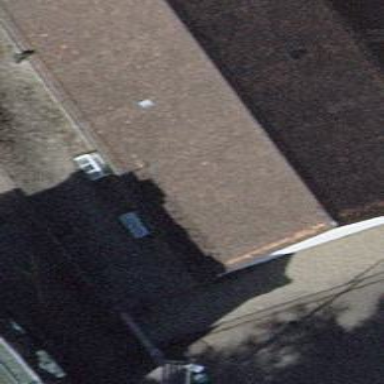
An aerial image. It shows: The building has flat roof oriented across.